【题型】解答题　【知识点】平面几何　【难度】easy
如图, 小明利用无人机测大楼的高度$BC$. 在空中点$P$测得：到地面上一点$A$处的俯角$\angle MPA = 60^\circ$, 距离$PA = 80$ 米, 到楼顶$C$点处的俯角$\angle NPC = 30^\circ$. 已知点$A$与大楼的距离$AB$为 70 米. (点$A$、$E$、$B$共线且图中所有的点都在同一平面内)

(1)求点$P$到地面$AB$的距离$PE$;

(2)求大楼的高度$BC$. (结果保留根号)
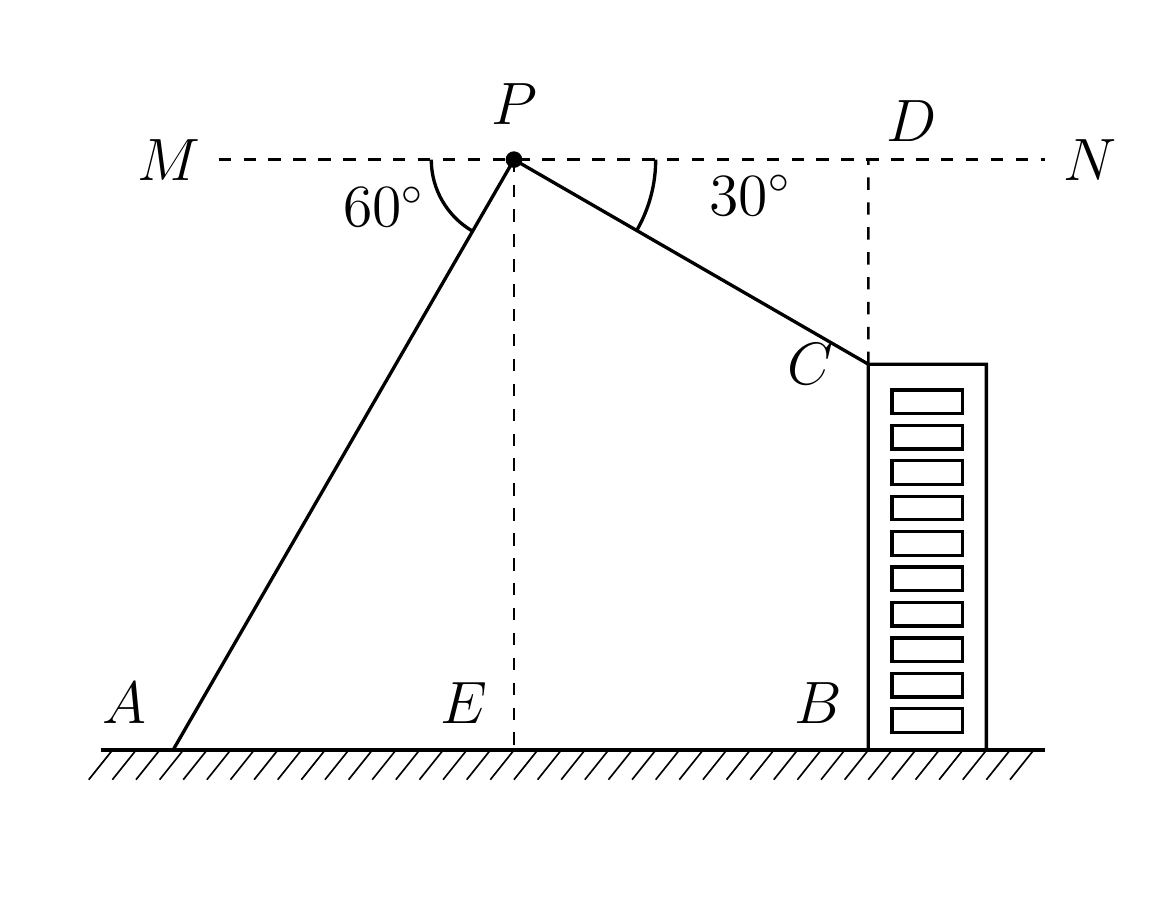
【解答】
【答案】 (1) $40\sqrt{3}$ 米

(2) $30\sqrt{3}$ 米

【分析】 本题考查解直角三角形的应用, 涉及俯角问题, 读懂题意, 数形结合, 准确选择三角函数求解是解决问题的关键.

(1) 由平行线的性质得到 $\angle PAB = \angle MPA = 60^\circ$, 在 Rt $\triangle APE$ 中, 解直角三角形即可得到答案;

(2) 延长 $BC$ 交 $MN$ 于 $D$ 点, 如图所示, 在 Rt $\triangle APE$ 中, 解直角三角形求出 $AE$, 再由矩形的判定与性质得到相关线段长, 最后在 Rt $\triangle PCD$ 中, 解直角三角形即可得到答案.

【详解】 (1) 解：$\because MN \parallel AB$,

$\therefore \angle PAB = \angle MPA = 60^\circ$,

在 Rt $\triangle APE$ 中, $\sin\angle PAE = \frac{PE}{PA}$, 则 $PE = 80 \times \sin60^\circ = 80 \times \frac{\sqrt{3}}{2} = 40\sqrt{3}$ (米),

答：点 $P$ 到地面 $AB$ 的距离 $PE$ 为 $40\sqrt{3}$ 米;

(2) 解：延长 $BC$ 交 $MN$ 于 $D$ 点, 如图所示：

在 Rt $\triangle APE$ 中, $\cos\angle PAE = \frac{AE}{PA}$, 则 $AE = 80 \times \cos60^\circ = 80 \times \frac{1}{2} = 40$ (米),

$\because AB = 70$ 米,

$\therefore BE = AB - AE = 70 - 40 = 30$ (米),

$\because \angle PEB = \angle DBE = \angle EPD = 90^\circ$,

$\therefore$ 四边形 $PEBD$ 为矩形,

$\therefore BD = PE = 40\sqrt{3}$ 米, $PD = BE = 30$ 米,

在 Rt $\triangle PCD$ 中, $\tan\angle DPC = \frac{CD}{PD}$, 则 $CD = 30\tan30^\circ = 30 \times \frac{\sqrt{3}}{3} = 10\sqrt{3}$ (米),

$\therefore BC = BD - CD = 40\sqrt{3} - 10\sqrt{3} = 30\sqrt{3}$ (米),

答：大楼的高度 $BC$ 为 $30\sqrt{3}$ 米.